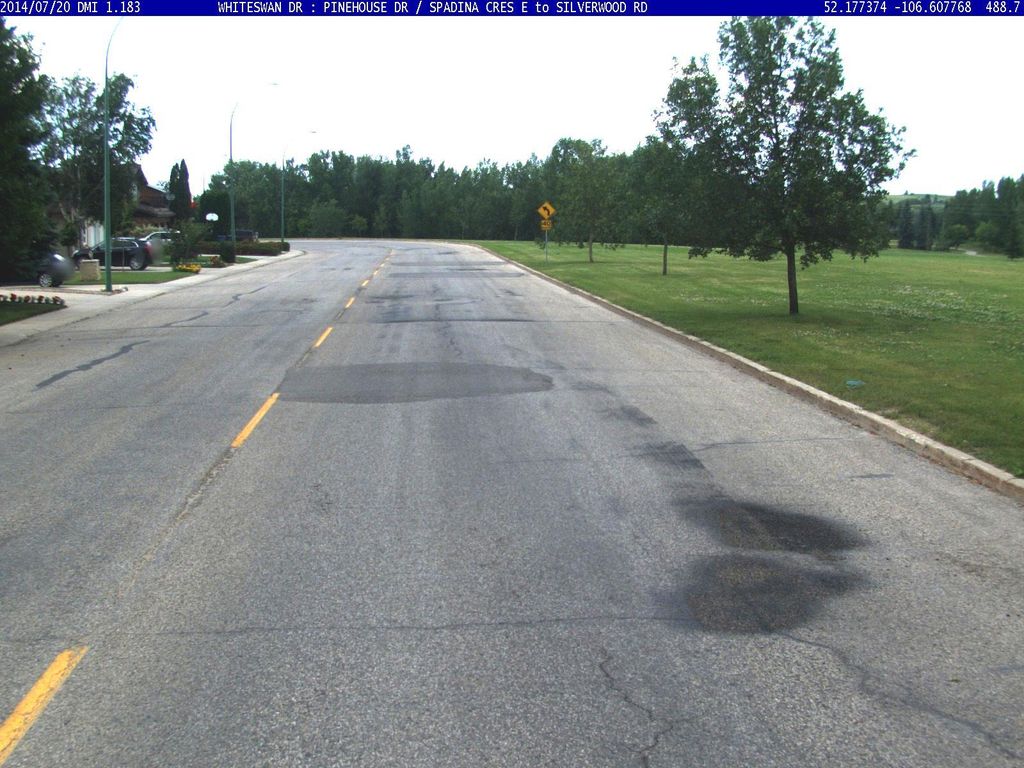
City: saskatoon